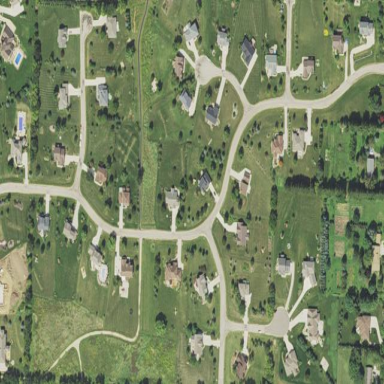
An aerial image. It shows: Residential area within neighborhood.